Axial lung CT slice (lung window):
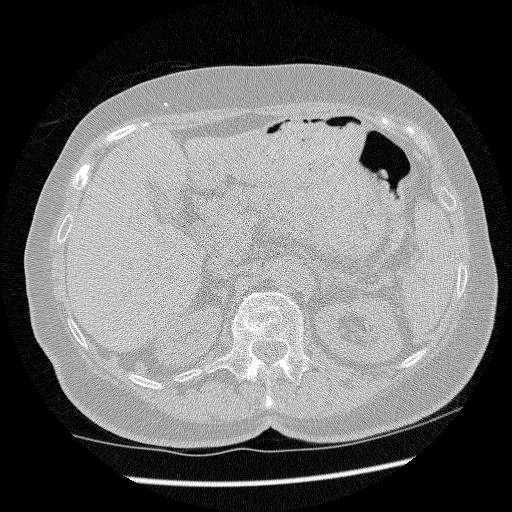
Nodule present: no